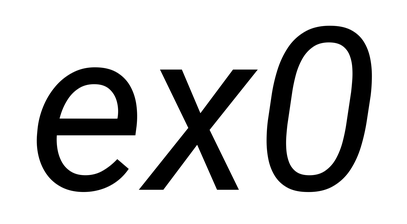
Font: Roboto-Italic_Italic